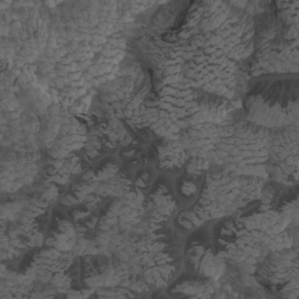
Label: non_frost